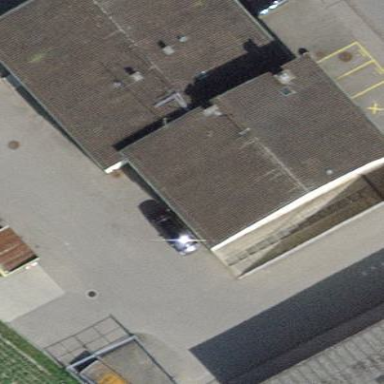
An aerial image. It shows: Fire station building.